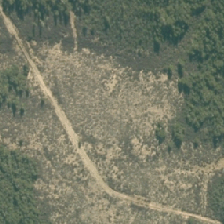
Land cover: manuka_kanuka